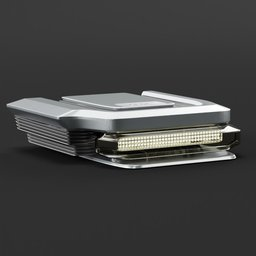
Label: mechanical